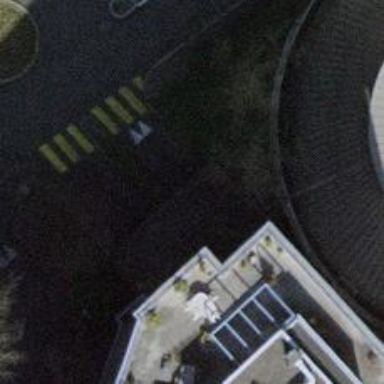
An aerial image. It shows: Parking entrance.